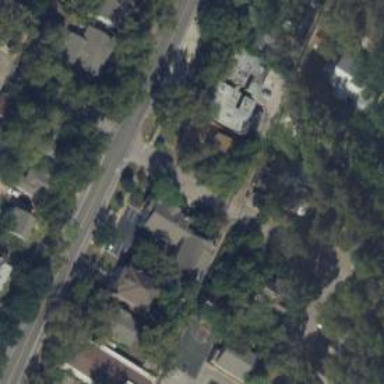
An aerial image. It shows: Alley classified as service road.